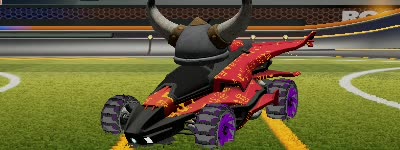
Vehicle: aftershock